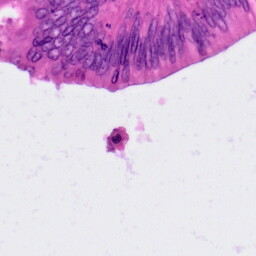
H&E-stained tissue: Colon